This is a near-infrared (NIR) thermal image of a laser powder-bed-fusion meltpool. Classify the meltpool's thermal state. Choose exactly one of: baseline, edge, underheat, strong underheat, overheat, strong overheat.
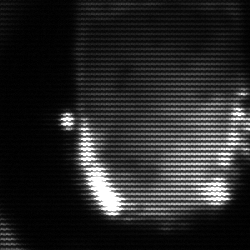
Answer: baseline